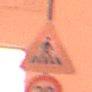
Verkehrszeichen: FussgaengerueberwegLinks
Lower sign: Geschwindigkeit30
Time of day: Night
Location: Outdoor (Urban)
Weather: Overcast
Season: Winter
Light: Artificial